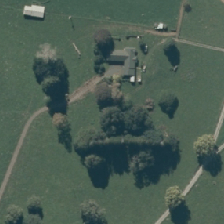
Land cover: deciduous_hardwood